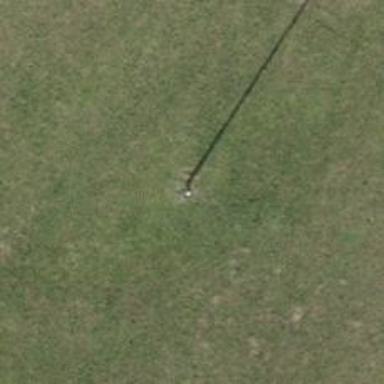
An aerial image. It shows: Minor power line.